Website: home-depot
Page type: payment
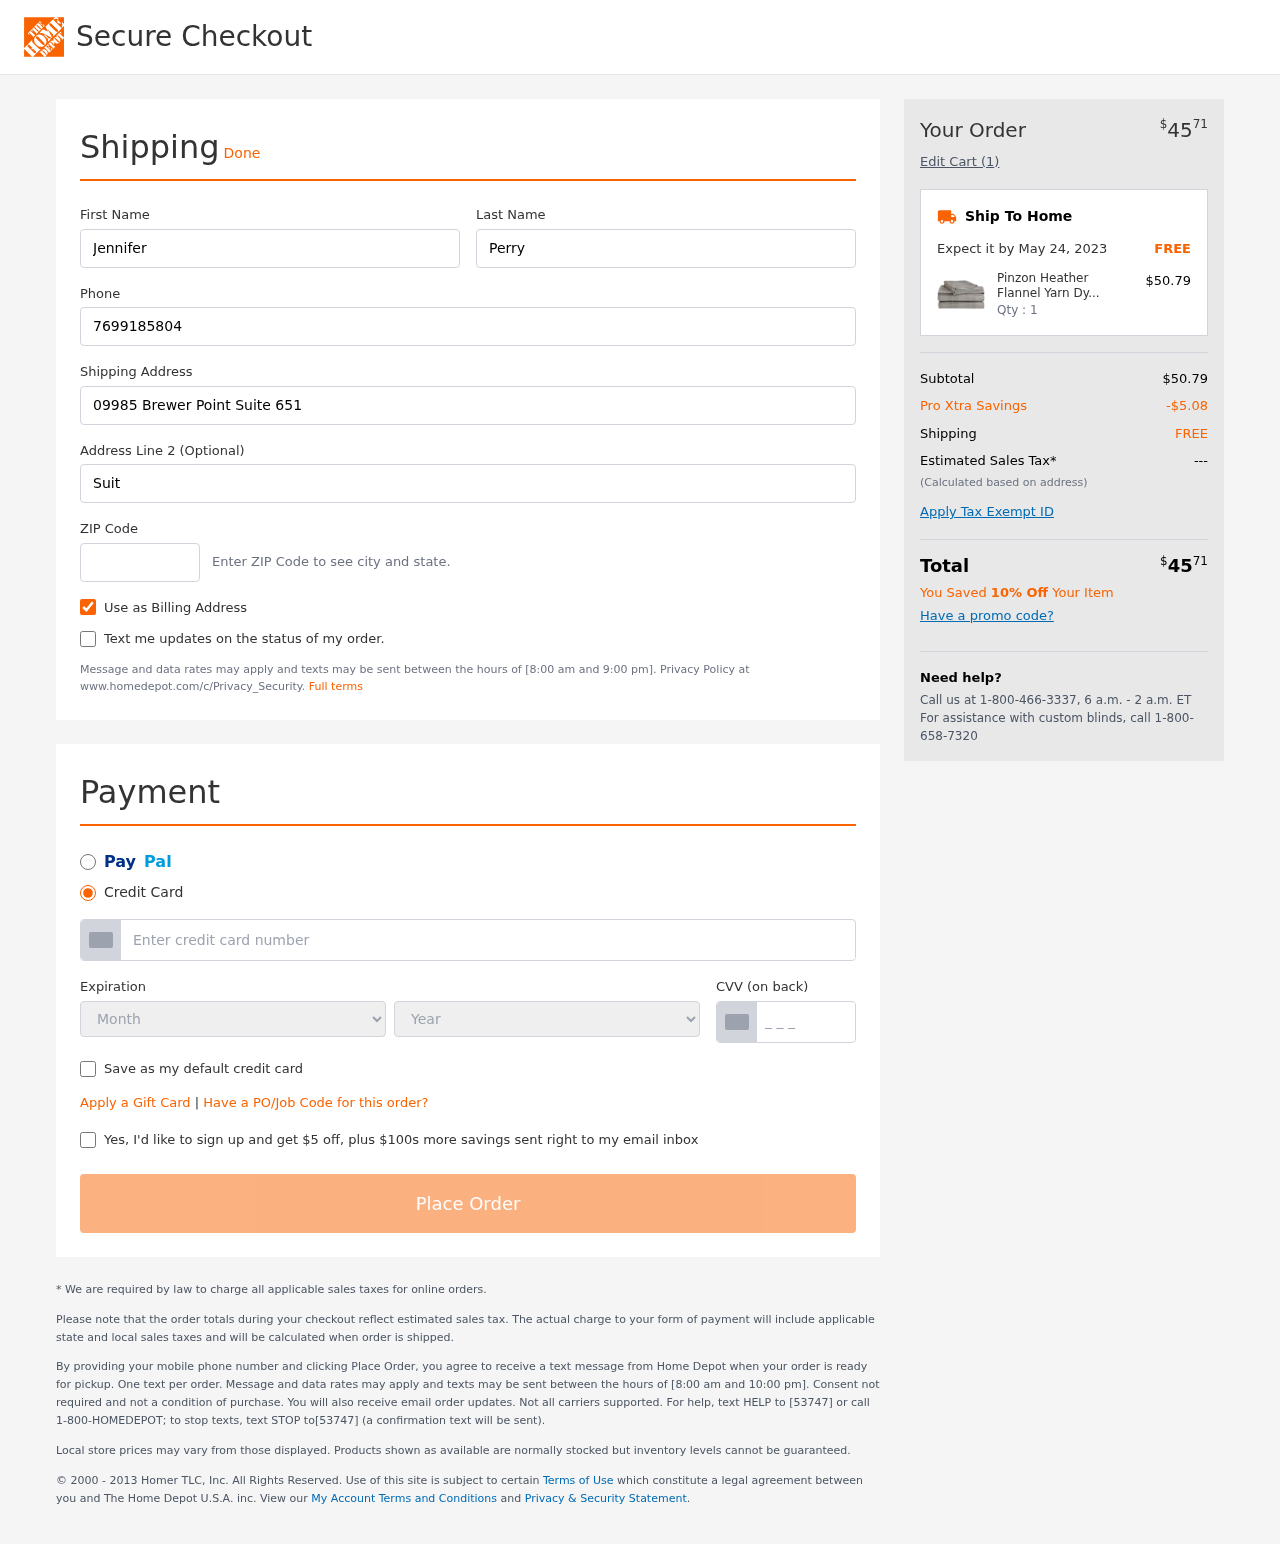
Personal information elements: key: PII_CARD_CVV
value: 150
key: PII_CARD_EXPIRY_MONTH
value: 11
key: PII_CARD_EXPIRY_YEAR
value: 30
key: PII_CARD_NUMBER
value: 6503 7620 7729 3532
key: PII_FIRSTNAME
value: Jennifer
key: PII_LASTNAME
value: Perry
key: PII_PHONE
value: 7699185804
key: PII_POSTCODE
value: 00521
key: PII_STREET
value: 09985 Brewer Point Suite 651
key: PII_STREET2
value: Suite 923
Product elements: key: PRODUCT1_NAME
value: Pinzon Heather Flannel Yarn Dyed 5.4-Ounce Sheet Sets
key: PRODUCT1_PRICE
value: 50.79
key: PRODUCT1_QUANTITY
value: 1
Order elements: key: ORDER_TOTAL
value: $4571
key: ORDER_NUM_ITEMS
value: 1
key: ORDER_DELIVERY_DATE
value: May 24, 2023
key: ORDER_SUBTOTAL
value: $50.79
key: ORDER_DISCOUNT
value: -$5.08
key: ORDER_SHIPPING_COST
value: FREE